Field crop: tomato
Growth stage: 1
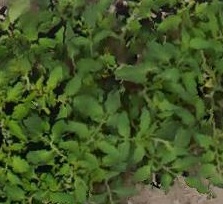
Species: tomato